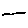
Label: bird